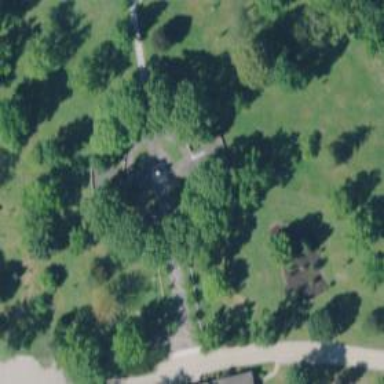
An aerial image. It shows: Memorial site with historic significance.